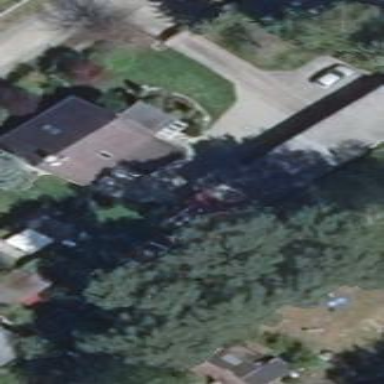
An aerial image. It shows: Shed.